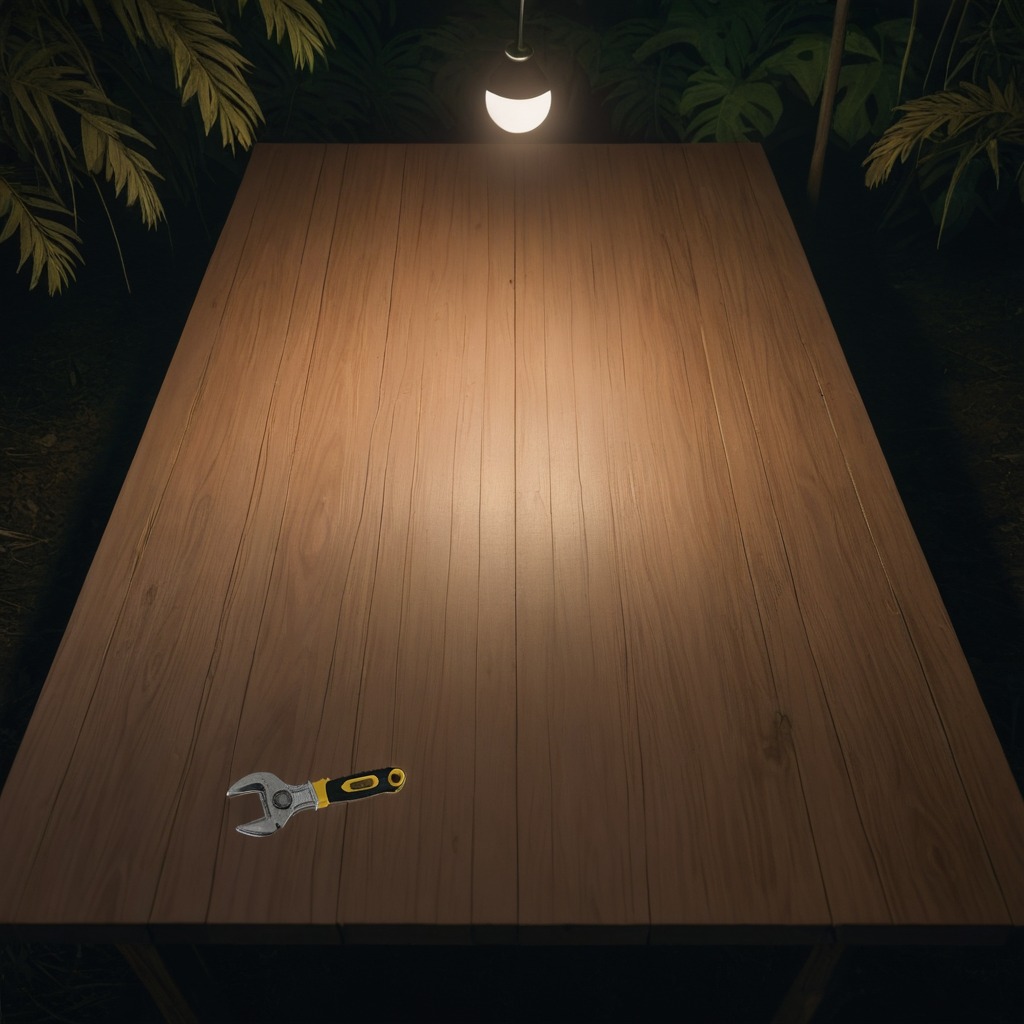
An wrench lies on a wooden table inside a jungle field workshop tent at night.